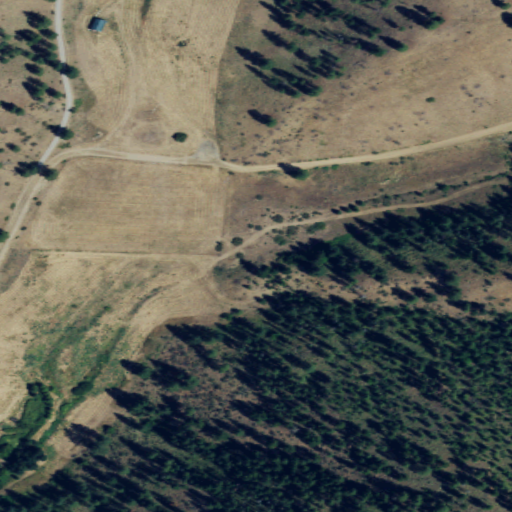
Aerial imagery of valley in Washington named Osburn Canyon containing grassland, evergreen forest, shrub, and open development